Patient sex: F
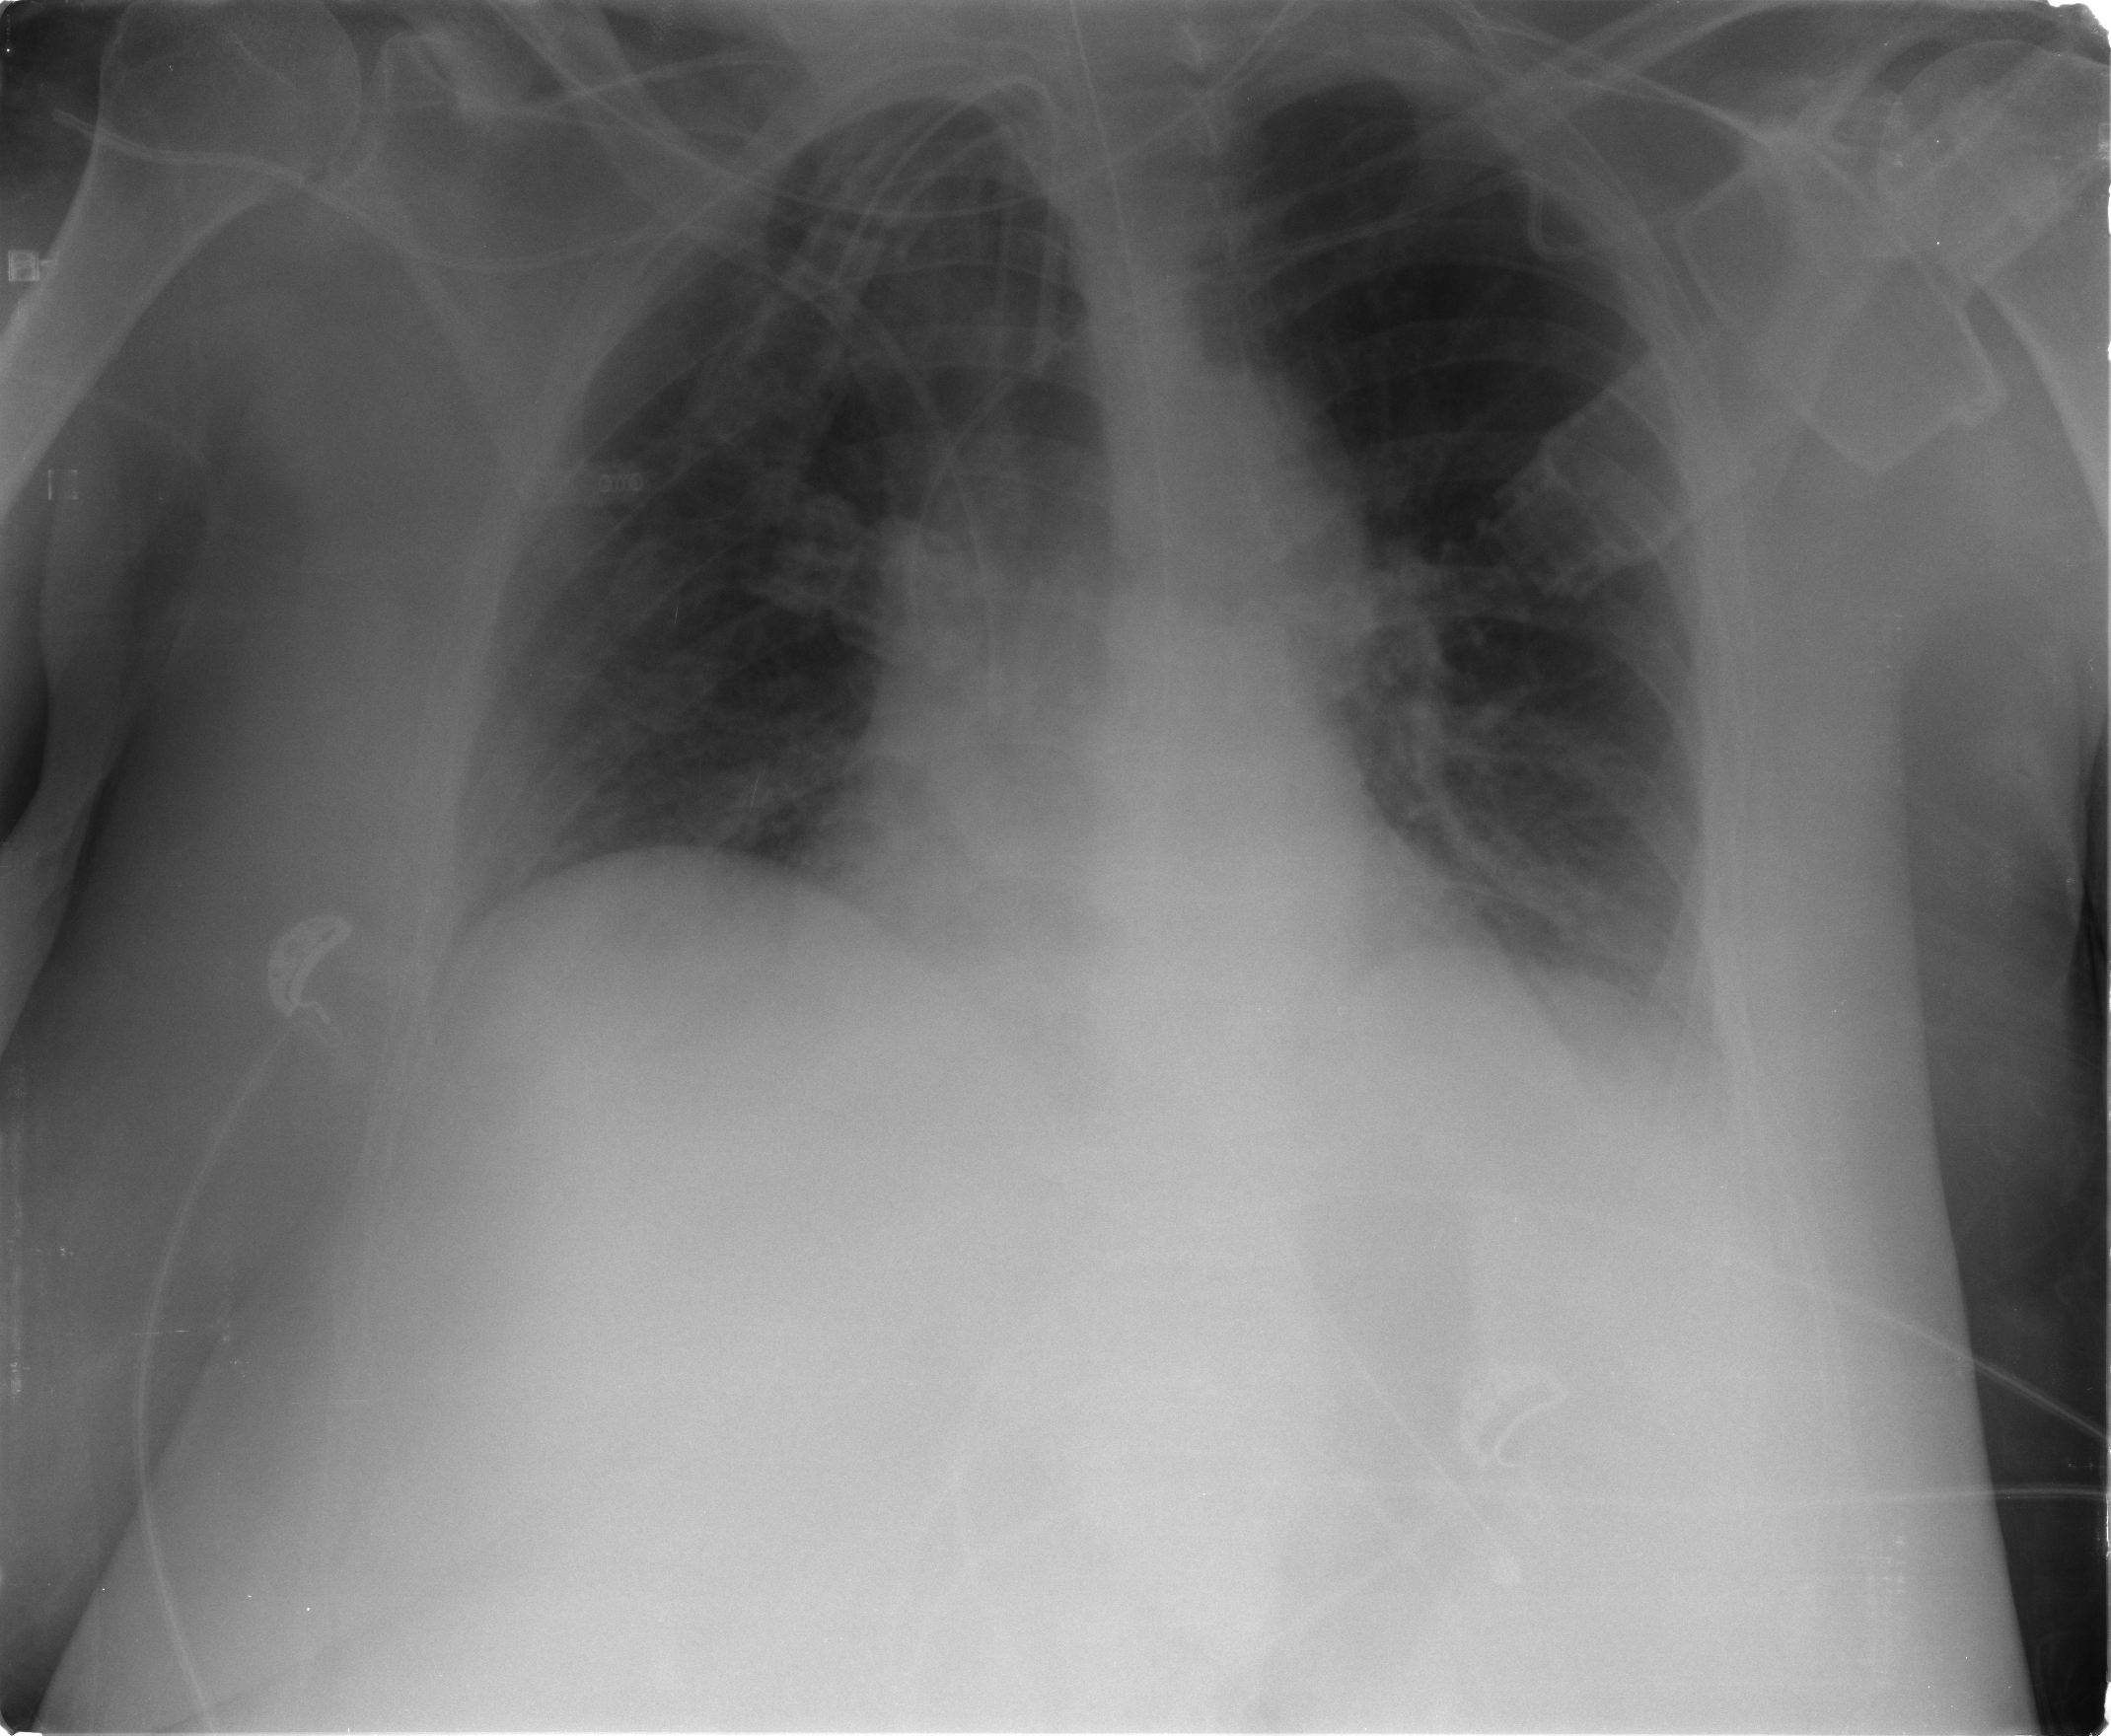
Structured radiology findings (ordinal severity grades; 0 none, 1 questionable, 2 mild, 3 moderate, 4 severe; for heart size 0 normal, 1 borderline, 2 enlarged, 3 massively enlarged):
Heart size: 0
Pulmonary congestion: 2
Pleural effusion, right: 0
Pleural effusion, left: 2
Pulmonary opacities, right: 0
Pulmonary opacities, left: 0
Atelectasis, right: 0
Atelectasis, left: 2